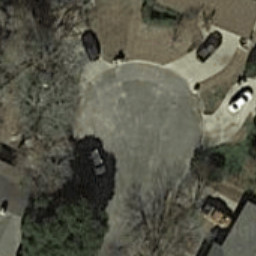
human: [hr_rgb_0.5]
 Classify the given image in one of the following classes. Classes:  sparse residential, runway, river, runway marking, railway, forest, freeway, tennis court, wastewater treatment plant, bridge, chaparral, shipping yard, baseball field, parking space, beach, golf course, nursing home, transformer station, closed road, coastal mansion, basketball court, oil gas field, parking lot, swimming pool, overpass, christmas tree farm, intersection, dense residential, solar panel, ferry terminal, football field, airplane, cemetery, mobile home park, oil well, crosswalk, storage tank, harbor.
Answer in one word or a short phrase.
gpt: closed road